Question: I am making a 'nav' bar for my site. In I want the 'nav' bar to have horizontally centered 'li' items, except I wan the middle item to be an 'h1' that is preferably not part of the list. (This is to keep 'nav' items specific to navigation, not the title of the page.
Right now my HTML looks like this (I am using icon-fonts btw):
'''
<nav class="nav">
<h1>Page title</h1>
<ul>
<li><span data-icon="&#xE603;"></span><h2>HOME</h2></li>
<li><span data-icon="&#xE603;"></span><h2>ABOUT</h2></li>
<li><span data-icon="&#xE603;"></span><h2>CONTACT</h2></li>
</ul>
</nav>
'''
And my css is this:
'''
nav {
background: gray;
text-align: center;
}
nav li:first-child {
display: inline-block;
float: left;
}
nav li {
float: right
}
'''
The output looks like this:

No matter what I try I can not get the h1 on the same line. Note that I want to just insert a 'p' element as the second item on the list. Any help would be great.
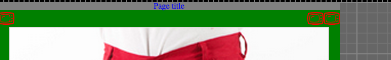
Answer: I think adding this will help:
'''
nav { position: relative; }
nav h1 { position: absolute; top: 0; width: 100%; }
'''